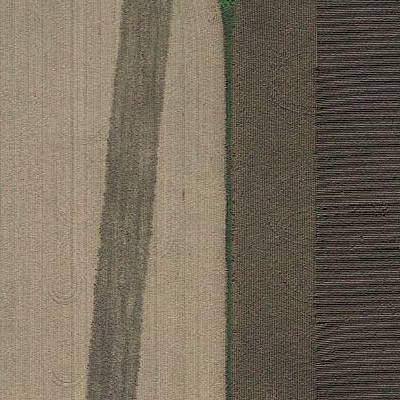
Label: bField